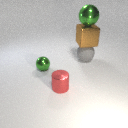
large brown metal cube above large gray rubber sphere